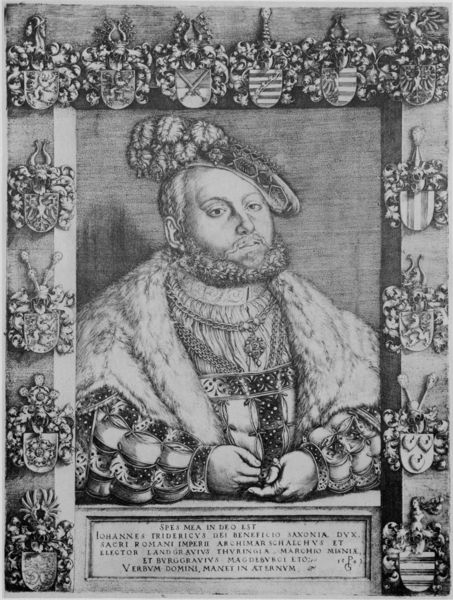
Titel: Bildnis des Johann Friedrich
Künstler: Georg Pencz
Institution: (Seriendruck)
Schlagwörter: feder, hand, kopf, mann, schatten, umhang, weiß, blumen, finger, grau, hintergrund, hut, licht, mund, nase, ohr, profil, schmuck, schwarz, zeichen, zeichnung, blick, ornament, bart, hemd, kappe, mütze, arme, augen, falten, federn, johannes, kragen, pelz, rahmen, vollbart, ärmel, bildnis, herr, hände, portrait, porträt, auge, gewand, mantel, reich, adel, blatt, brosche, england, prtrait, puffärmel, renaissance, traurig, vornehm, fell, schrift, düster, man, kette, grafik, graphik, rand, könig, ernst, inschrift, kinnbart, ring, geld, umrahmung, druck, radierung, stich, barrett, portait, text, buchstaben, ketten, adeliger, orden, herrscher, ritter, fürst, schielen, wappen, barett, pelzkragen, amulett, adelig, gelehrter, macht, medaille, edelmann, monarch, herrscherporträt, hoffnung, prunk, teuer, kopfschmuck, schief, symbole, latein, heinrich, kurfürst, sachsen, thüringen, pelzbesatz, zierformen, schaube, innschrift, cranach, schlitze, bedeutungen, depressiv, feder im hut, huz, schmuc, seriendruch, henry viii, prunkmantel, herrzog, jonn friedrich, henry 8, konnbart